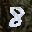
Label: 8